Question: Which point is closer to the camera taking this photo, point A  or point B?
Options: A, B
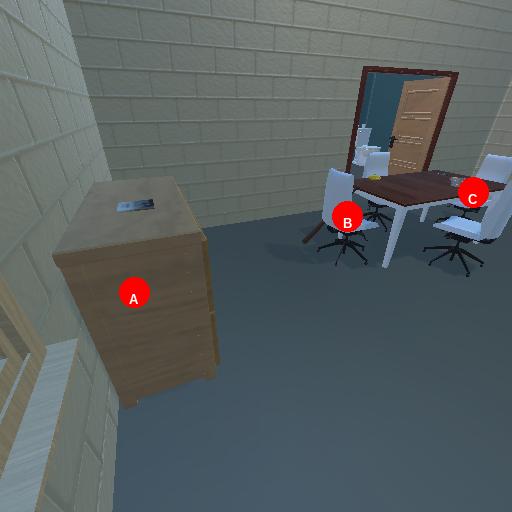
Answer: A